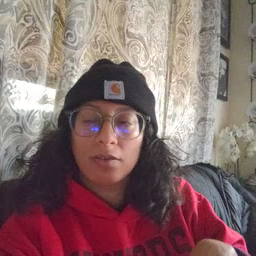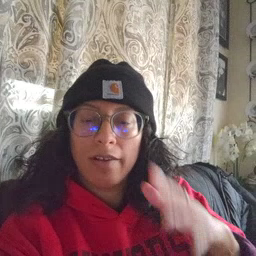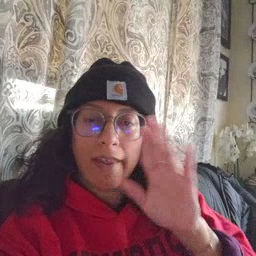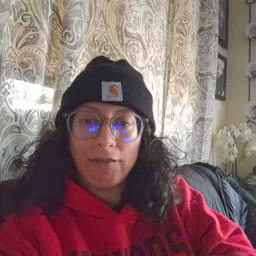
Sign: elephant